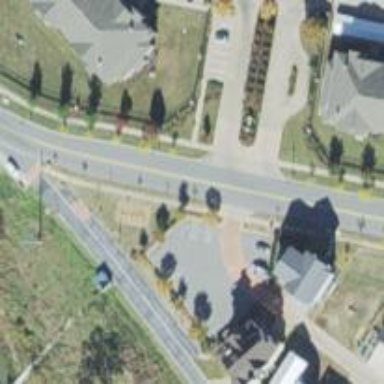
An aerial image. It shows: Unmarked road crossing.